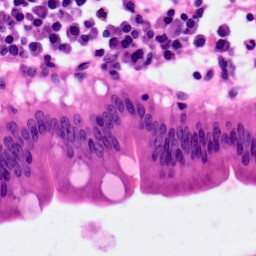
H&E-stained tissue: Pancreatic